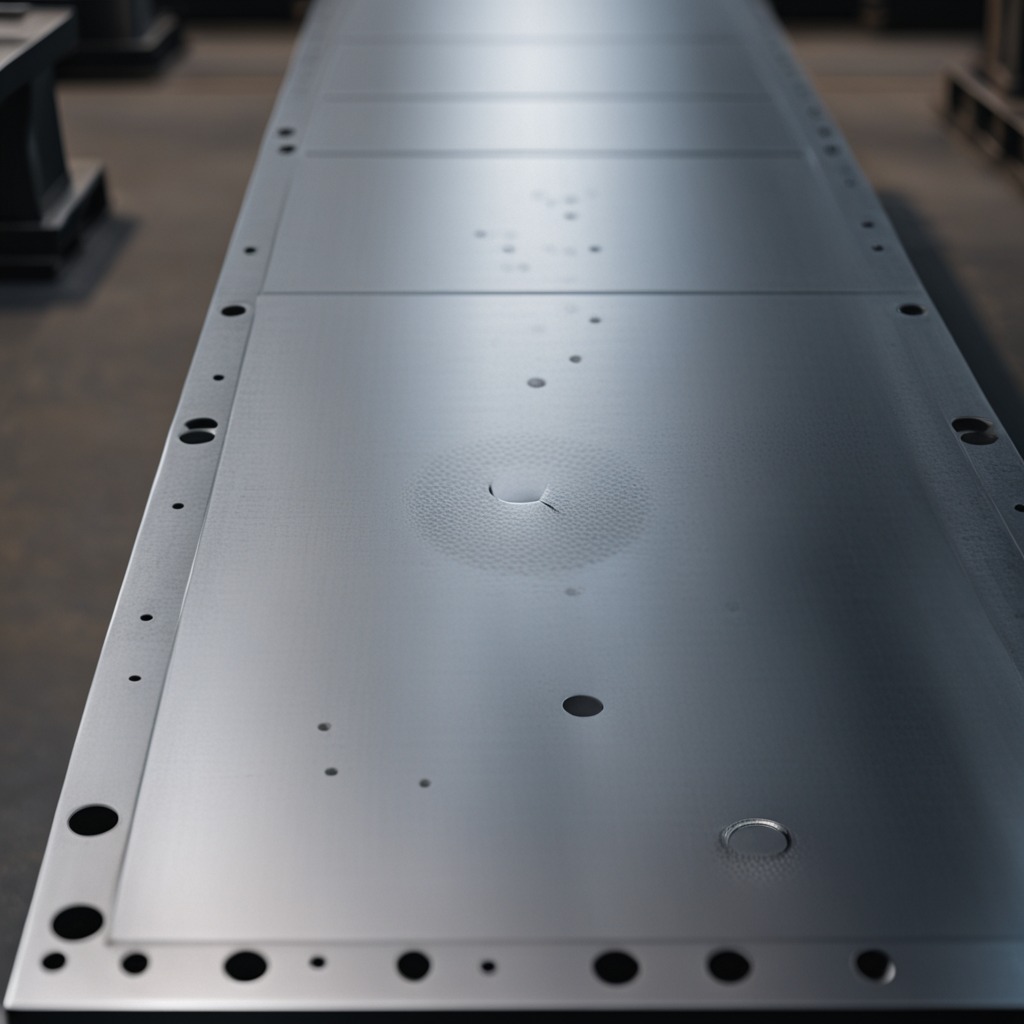
A flat metal washer lies on a cold steel table in a mining workshop.